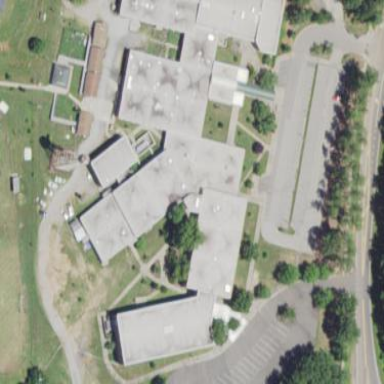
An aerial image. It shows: School building.